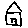
Label: house